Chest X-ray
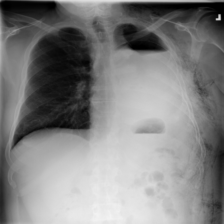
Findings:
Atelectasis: negative
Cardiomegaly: negative
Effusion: negative
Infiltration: negative
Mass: positive
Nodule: negative
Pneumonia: negative
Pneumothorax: negative
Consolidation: negative
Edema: negative
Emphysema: negative
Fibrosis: negative
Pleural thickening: negative
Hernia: negative